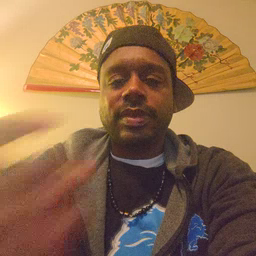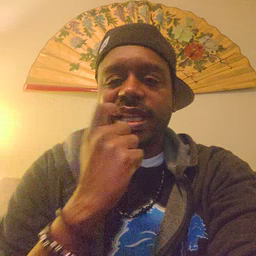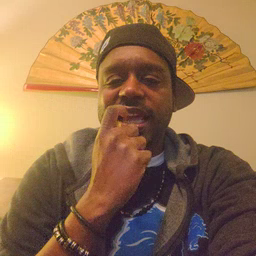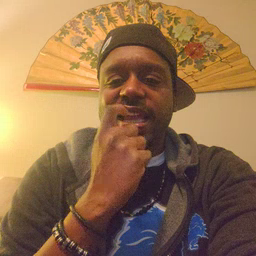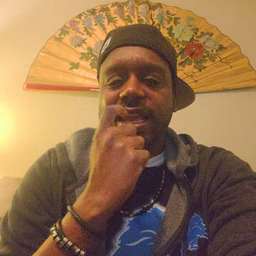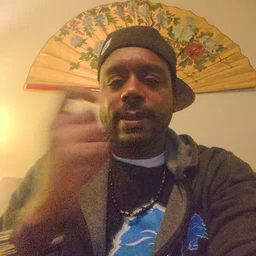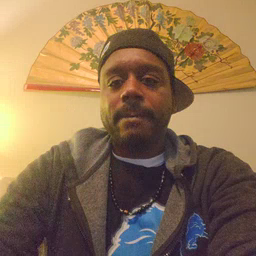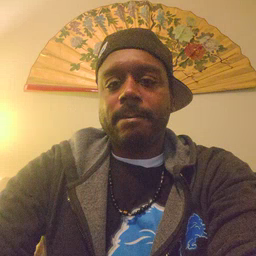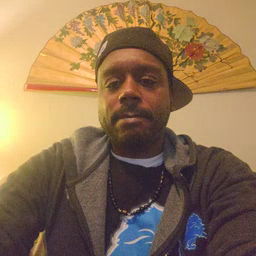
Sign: glasswindow